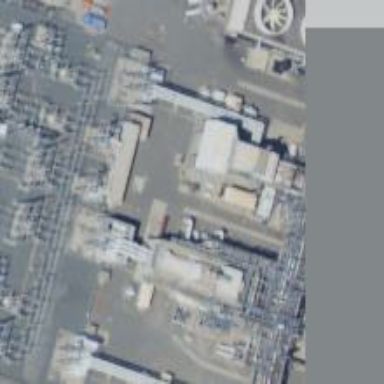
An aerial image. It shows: Gas-powered generator. It is gas turbine type generator.